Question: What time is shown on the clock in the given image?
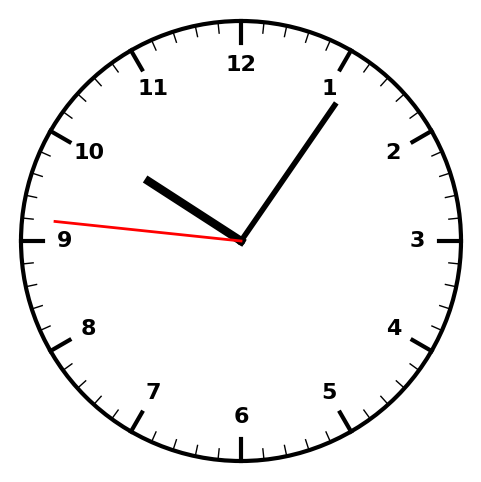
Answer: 10:05:46